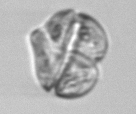
Label: Karenia